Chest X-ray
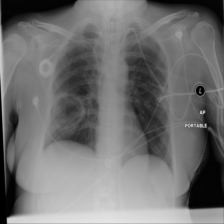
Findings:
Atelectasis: negative
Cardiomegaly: negative
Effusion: negative
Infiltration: negative
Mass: negative
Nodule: negative
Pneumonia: negative
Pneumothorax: negative
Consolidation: negative
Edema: negative
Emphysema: negative
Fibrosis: negative
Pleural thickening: negative
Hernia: negative